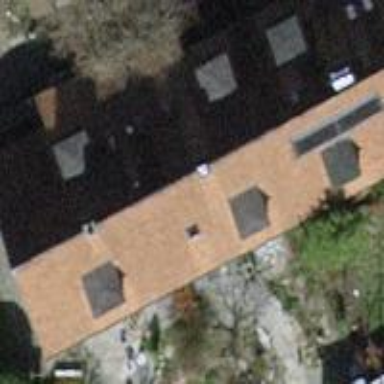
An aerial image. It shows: Building with tile roof.